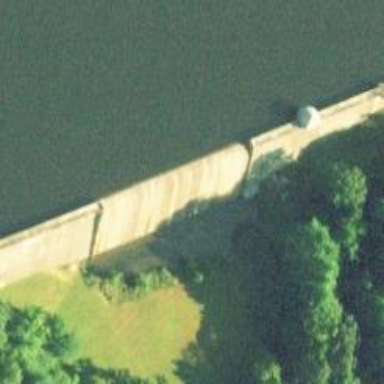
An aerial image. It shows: Dam along waterway.